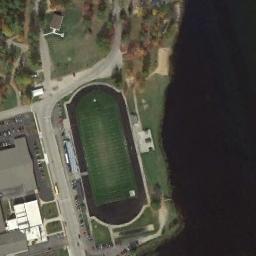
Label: ground_track_field